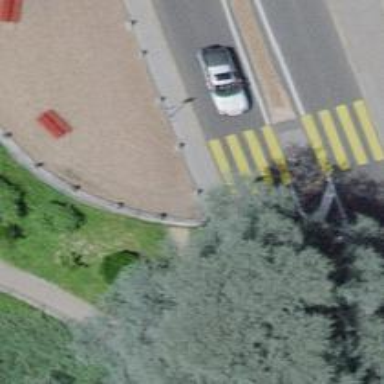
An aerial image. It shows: Sidewalk.